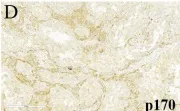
Hematoxylin & eosin (H&E) and immunohistochemical (IHC) staining for the lung tumor tissues. (B-H) IHC examinations (x200) of the resected tumor tissues were positive for epidermal growth factor receptor (EGFR), topoisomerase IIalpha (TOPOIIalpha), 170-kDa protein (p170), and p53 and negative for human epidermal growth factor receptor 2 (Her-2) and ALK. The Ki67 index was 60.
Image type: pathology (immunostaining)